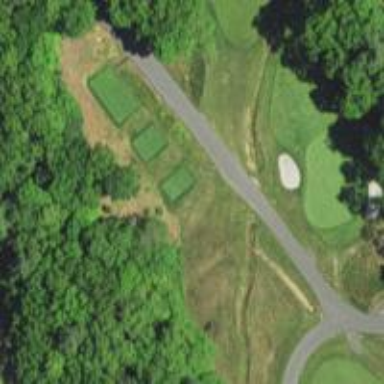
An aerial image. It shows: Path for both road and golf.